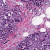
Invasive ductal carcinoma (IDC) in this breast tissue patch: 1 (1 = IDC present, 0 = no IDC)